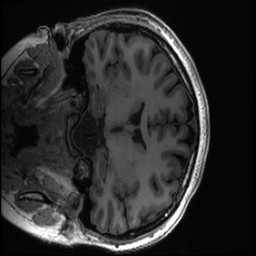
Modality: T1w
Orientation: coronal
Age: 23
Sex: female